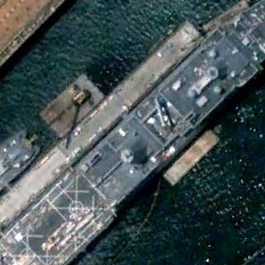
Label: combat